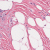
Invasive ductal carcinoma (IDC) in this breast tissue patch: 1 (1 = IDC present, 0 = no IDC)